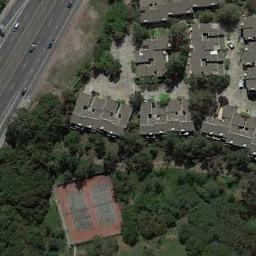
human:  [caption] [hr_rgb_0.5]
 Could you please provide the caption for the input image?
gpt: The tennis court is next to some buildings and trees .

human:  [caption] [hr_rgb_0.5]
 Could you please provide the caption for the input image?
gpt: The tennis court is surrounded by woods, Next to the residential area and the road .

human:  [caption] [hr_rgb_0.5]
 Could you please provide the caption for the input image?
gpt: The tennis courts are surrounded by trees .

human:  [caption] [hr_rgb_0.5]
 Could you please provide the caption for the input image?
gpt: There are two different colors of the tennis court .

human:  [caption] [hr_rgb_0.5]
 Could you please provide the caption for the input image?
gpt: There are some buildings and green trees around the tennis court .